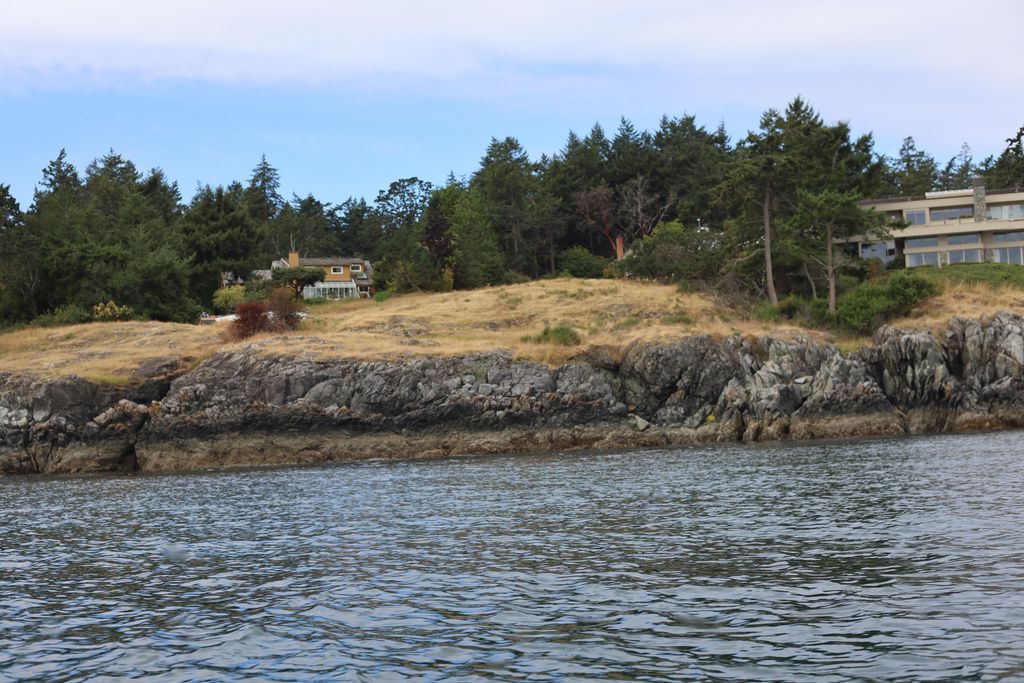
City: victoria